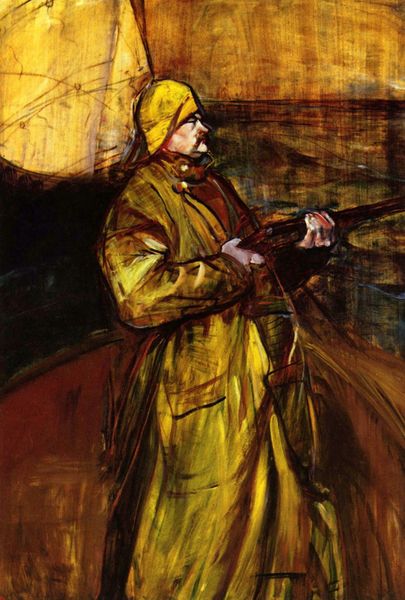
Titel: Maurice Joyant in der Somme-Bucht
Künstler: Henri de Toulouse-Lautrec
Standort: Albi
Institution: Musée Toulouse-Lautrec
Schlagwörter: blau, gemälde, gewitter, hand, mann, meer, umhang, wasser, fluss, gelb, landschaft, ocker, see, abend, braun, hintergrund, holz, hut, licht, nacht, profil, schwarz, ölbild, rot, expressionismus, malerei, bart, mütze, schnurrbart, falten, gesicht, halten, kragen, bildnis, hände, porträt, wache, felder, horizont, wind, sonne, gold, mantel, stehend, kinn, knopf, boot, schiff, segel, segelboot, wellen, fahne, fischer, flagge, segelschiff, grafik, linien, bug, krieg, schlacht, seemann, sturm, unwetter, detail, jaune, manteau, faltenwurf, knöpfe, schnauzbart, schnauzer, regen, militär, chapeau, soldat, waffe, angel, helm, beutel, tasche, kohlezeichnung, maserung, jäger, gewehr, entschlossen, hochkant, flinte, kapitän, farbfelder, bateaux, taschen, horizon, okker, eau, kapuze, abwehr, schuß, voile, meeresspiegel, hodler, südwester, vagues, mer, regenjacke, regenmantel, voilier, arme, gewähr, bateau, klinger, manteltaschen, segl, gafhr, regenhut, regenkapuze, schußbereit, seitlicj, ölzeug, océan, eaux, bewaffneter, manteaux, harvester, öljacke